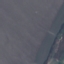
Land use / land cover: SeaLake